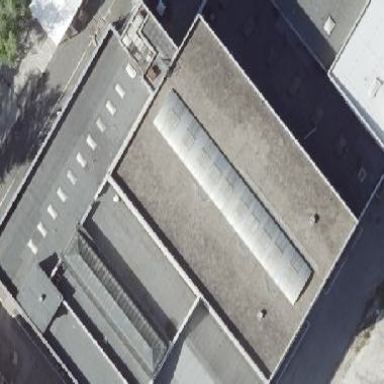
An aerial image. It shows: Building with flat roof.